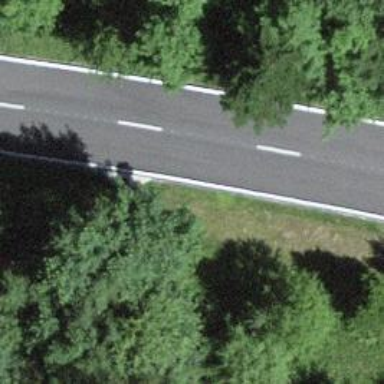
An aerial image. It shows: Tertiary road.